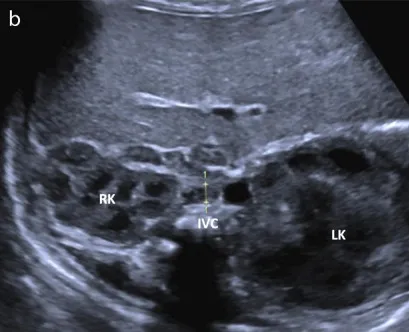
(b) US axial plane of the abdomen, demonstrating the asymmetric kidneys (RK, LK) and the inferior vena cava (IVC) filled with hypoechoic content.
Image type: radiology (ultrasound)